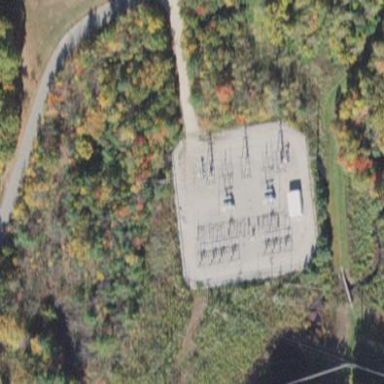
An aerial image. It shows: Distribution-level power substation.